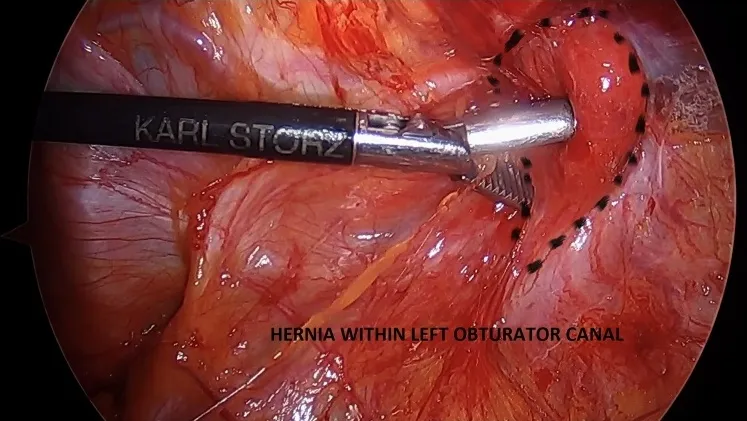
Reduction of small bowel within the left obturator canal.
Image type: medical_photograph (other_medical_photograph)